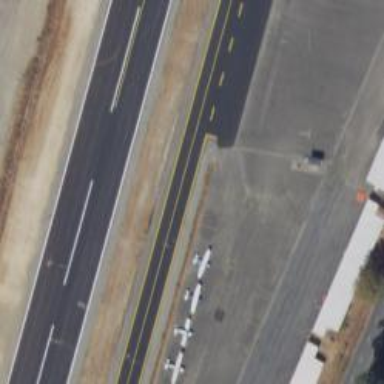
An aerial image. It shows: Image of taxiway at airport.